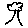
Label: tree